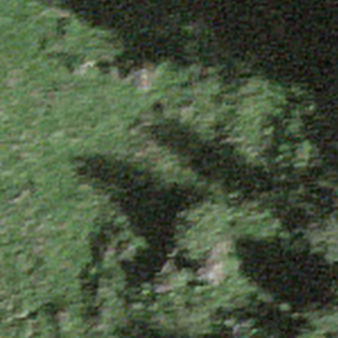
Label: other